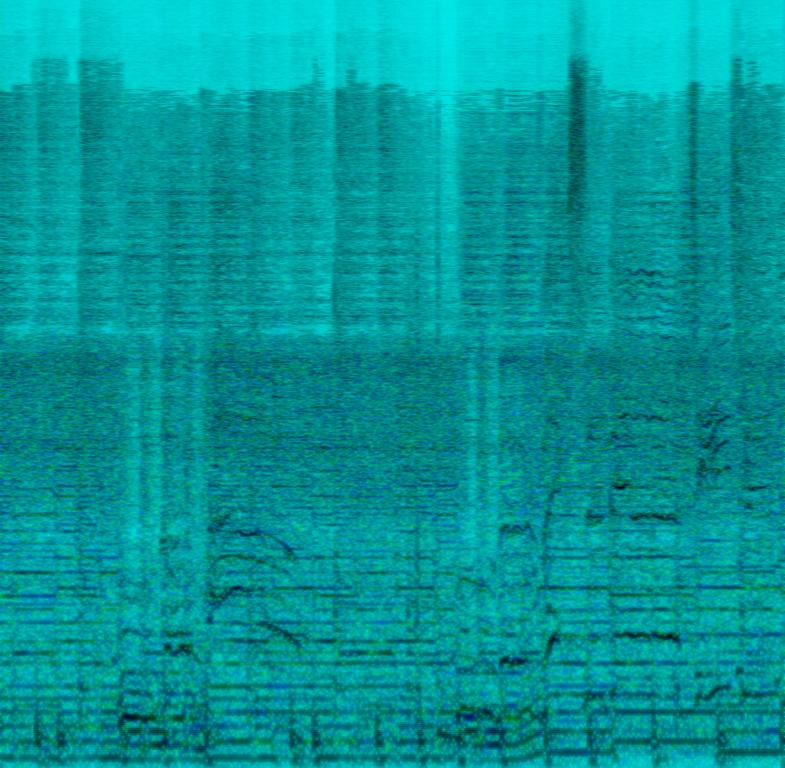
The Rock song features a doubled flat male vocals singing over wide electric guitar chords, groovy bass guitar, energetic cymbals, punchy snare hits and heartbeat kick pattern. It lacks low frequencies, therefore it sounds thin, hollow and harsh, but regardless, also energetic and aggressive.